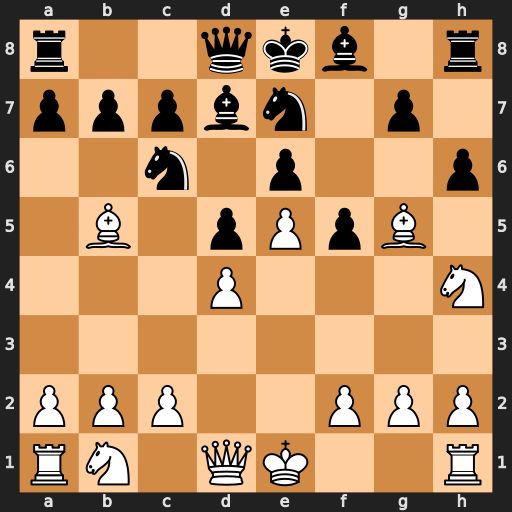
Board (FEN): r2qkb1r/pppbn1p1/2n1p2p/1B1pPpB1/3P3N/8/PPP2PPP/RN1QK2R
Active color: w
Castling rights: KQkq
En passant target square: -
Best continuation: Qh5+ g6 Nxg6